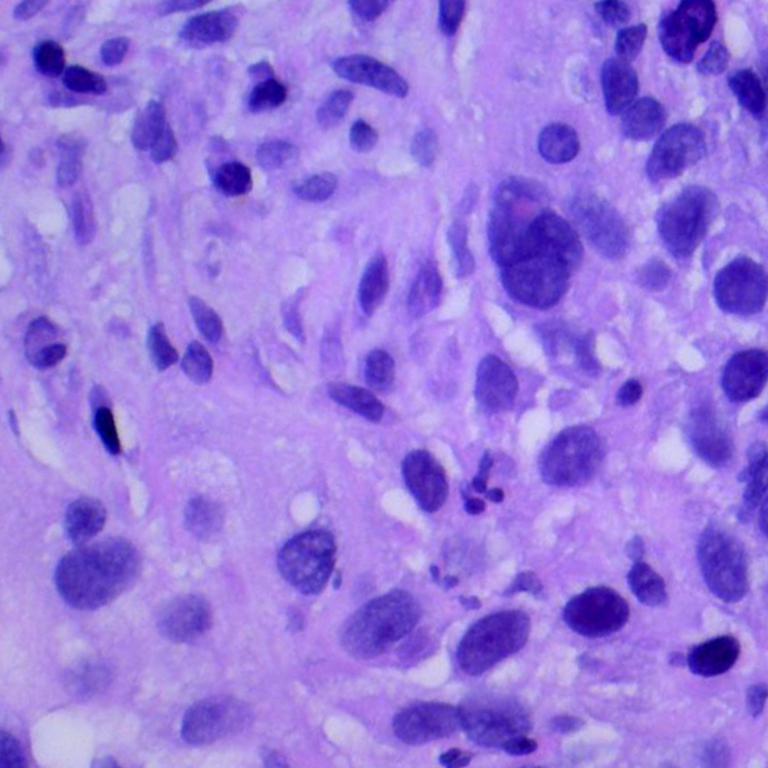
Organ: lung
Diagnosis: squamous carcinomas